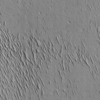
Label: not_dusty